Question: When i click on the local host tab of my WAMP server it opens up the webpage but gives a blank page with the following error:
'''
HTTP Error 404. The requested resource is not found.
'''
I have researched online about the problem and uninstalled Skype and turned off my firewall as suggested. However it did not solve it.
What else can be done to solve the issue?
note: The WAMP server is online, yet the icon is still red. I am using a windows 64 bit laptop.
EDIT:
When I "test port 80" within the apache tab I get the following screen:

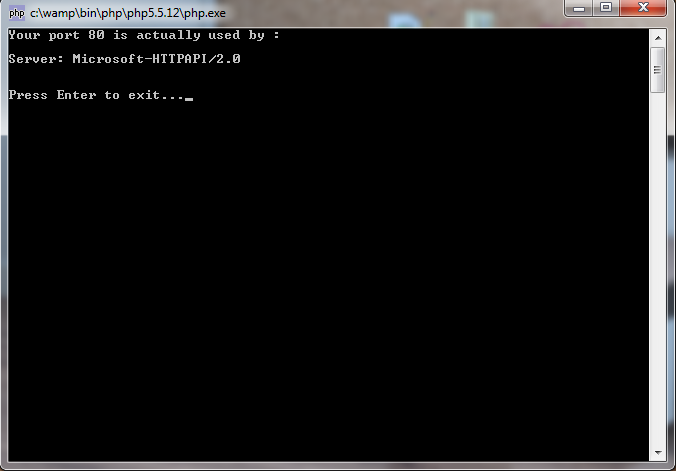
Answer: Do you have the Web Deployment Agent Service (MsDepSvc) service running on your machine? Disable it and restart, see if that fixes your issue.